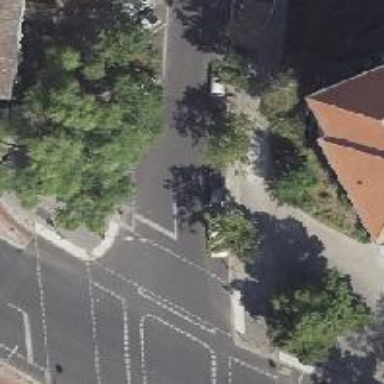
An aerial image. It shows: Residential road with asphalt surface. There are separate sidewalks. There is parallel on-street parking on the left lane and diagonal on-street parking on the right lane.